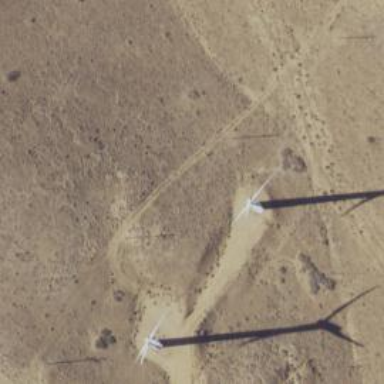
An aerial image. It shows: Wind power generator utilizing wind turbines.